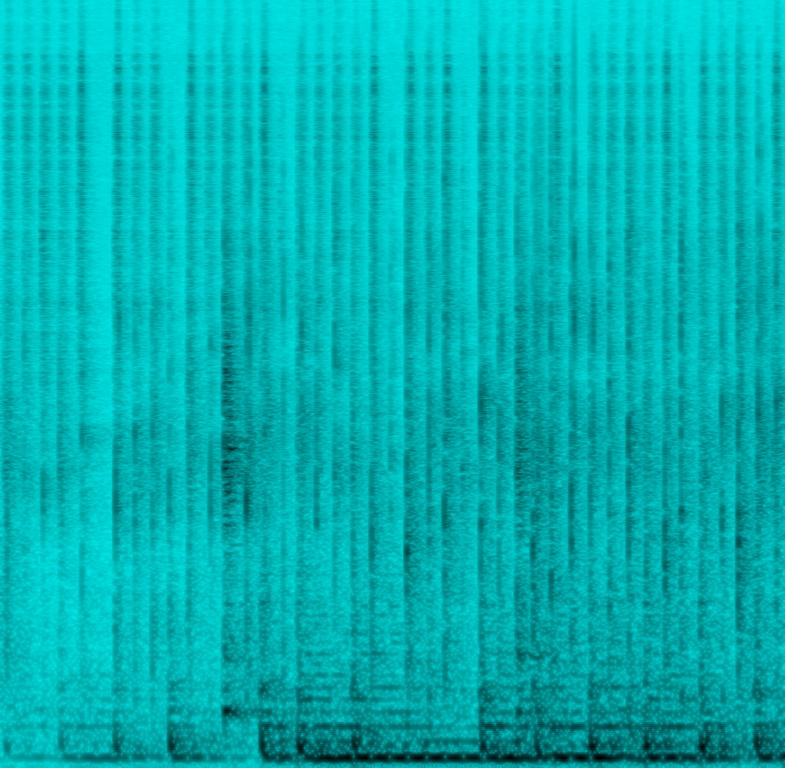
The low quality recording features a percussive shoe tapping over hip hop beat playing in the background. The beat consists of shimmering shakers, hard 808 bass and punchy snare. At one point the shoe tapper gets a little bit sloppy. It sounds a bit muffled, boomy and reverberant.